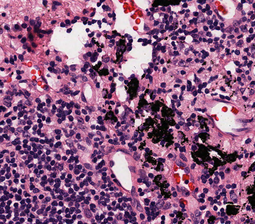
Tumor epithelial tissue: no
Tumor-associated stroma tissue: yes
Normal tissue: no